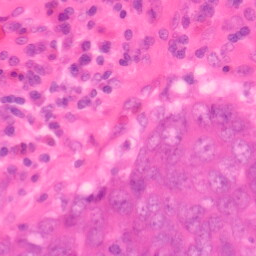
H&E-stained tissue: Colon